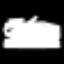
Label: octagon